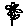
Label: flower